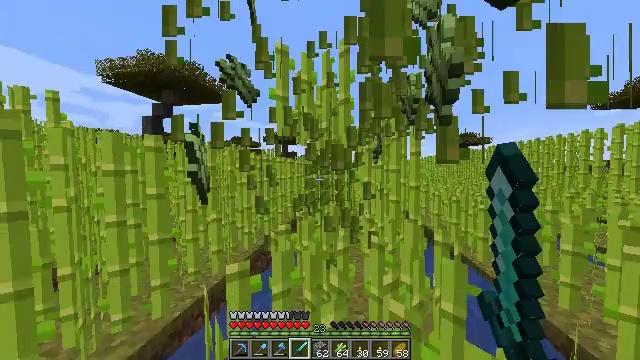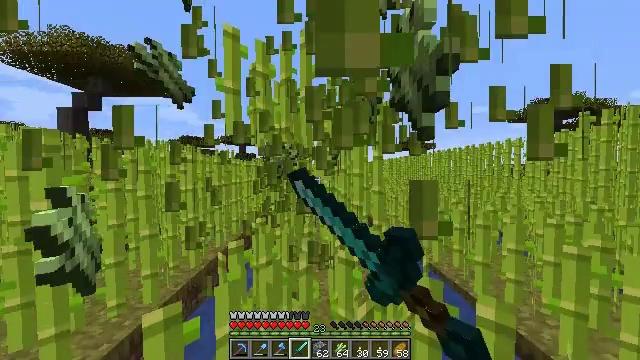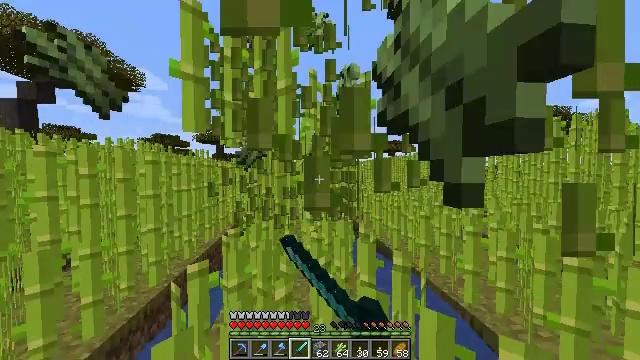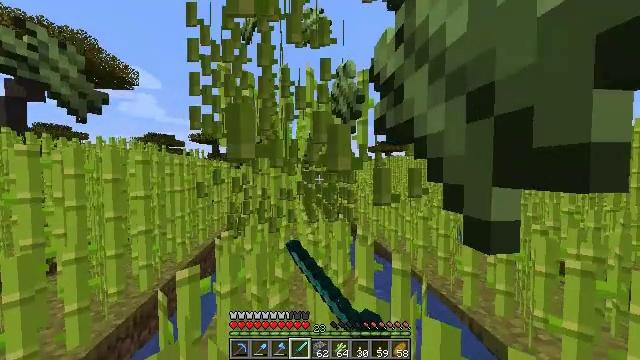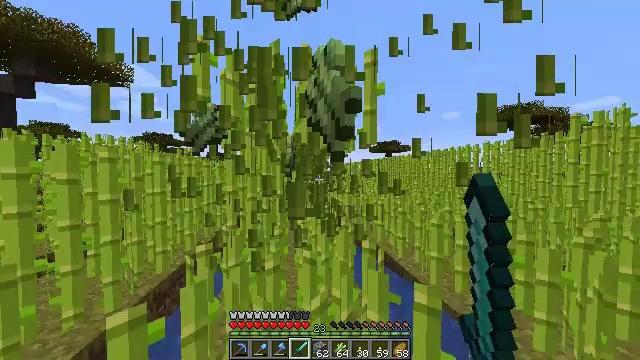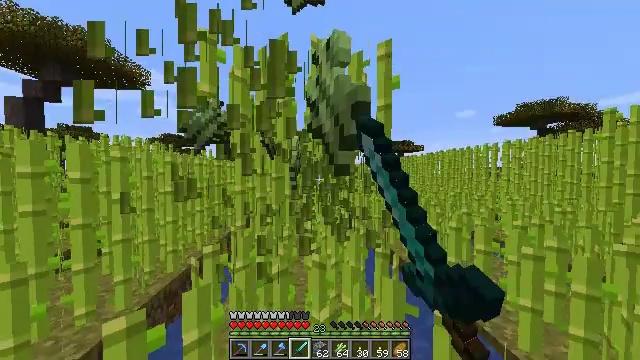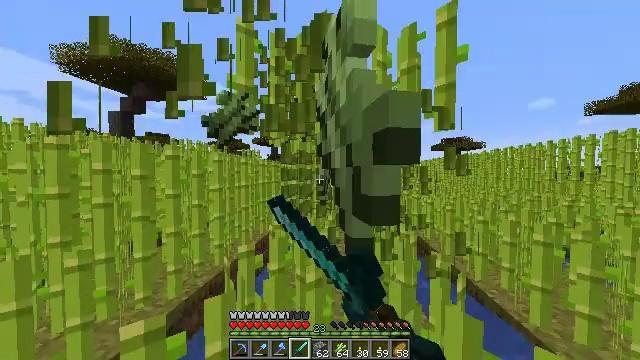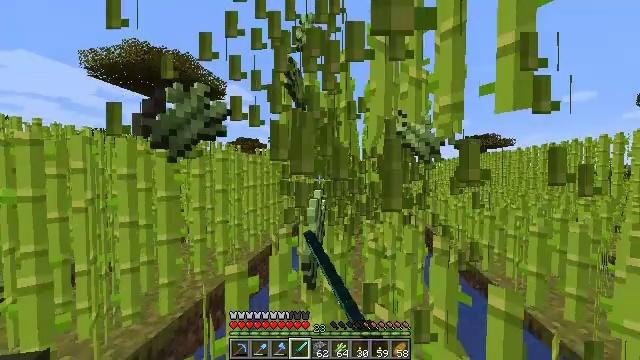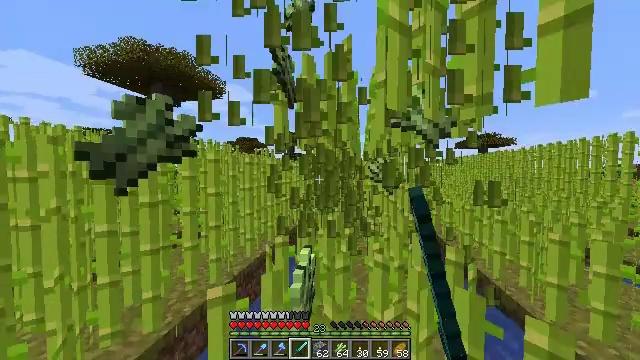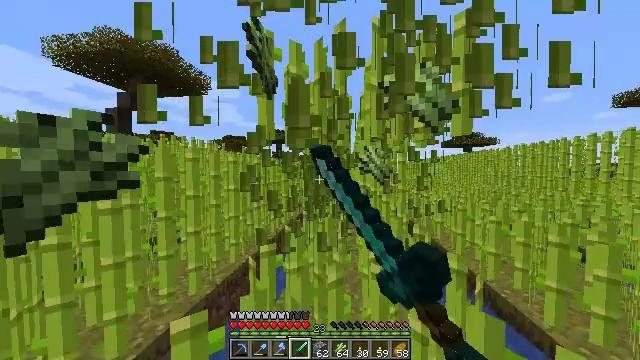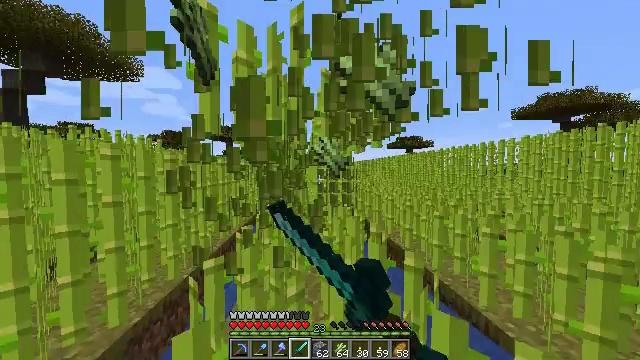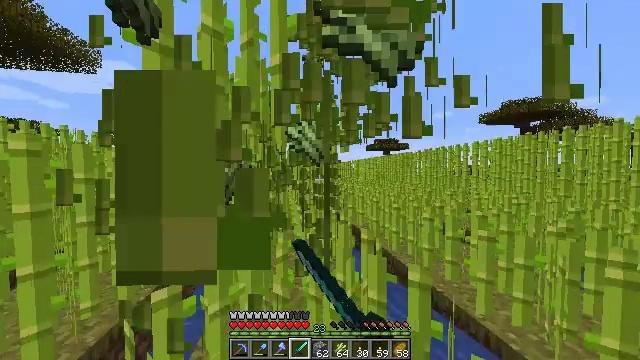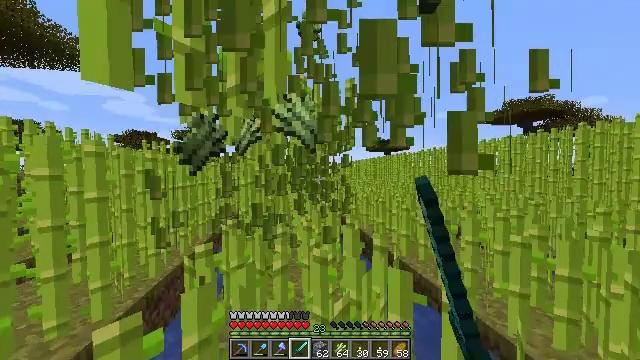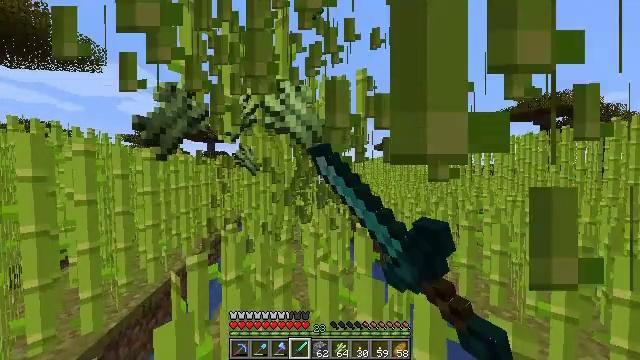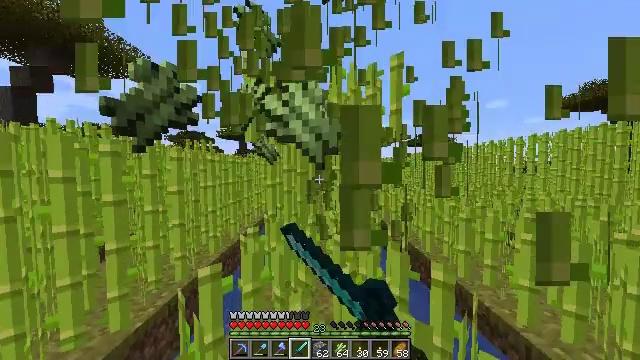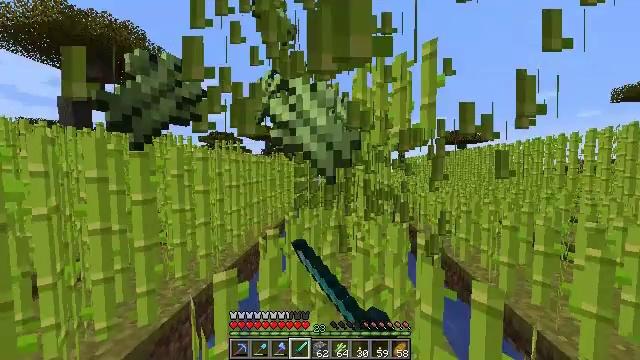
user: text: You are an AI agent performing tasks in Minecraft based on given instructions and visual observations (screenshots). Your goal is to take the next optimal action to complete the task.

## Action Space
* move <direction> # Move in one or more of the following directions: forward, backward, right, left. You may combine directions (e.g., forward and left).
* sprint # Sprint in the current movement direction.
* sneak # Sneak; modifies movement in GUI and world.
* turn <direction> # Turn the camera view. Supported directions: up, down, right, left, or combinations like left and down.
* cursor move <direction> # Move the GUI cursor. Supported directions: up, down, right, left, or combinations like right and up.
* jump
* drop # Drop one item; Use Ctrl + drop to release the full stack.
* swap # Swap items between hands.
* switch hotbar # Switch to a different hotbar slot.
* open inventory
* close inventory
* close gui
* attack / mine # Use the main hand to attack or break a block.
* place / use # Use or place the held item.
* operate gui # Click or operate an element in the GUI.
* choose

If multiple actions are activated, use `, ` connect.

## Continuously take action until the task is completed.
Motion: motion action
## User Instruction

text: Break the sugar cane.
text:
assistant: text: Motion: move forward, sprint, turn right, attack / mine
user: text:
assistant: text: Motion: move forward, sprint, turn right, attack / mine
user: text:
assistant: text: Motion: move forward, sprint, attack / mine
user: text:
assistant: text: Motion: move forward, sprint, attack / mine
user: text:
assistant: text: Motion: move forward, sprint, turn left, attack / mine
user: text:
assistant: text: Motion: move forward, sprint, turn left, attack / mine
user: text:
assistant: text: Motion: move forward, sprint, turn left, attack / mine
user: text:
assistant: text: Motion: move forward, sprint, attack / mine
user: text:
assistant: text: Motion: move forward, sprint, turn right, attack / mine
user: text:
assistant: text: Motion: move forward, sprint, turn right, attack / mine
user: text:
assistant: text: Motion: move forward, sprint, turn right, attack / mine
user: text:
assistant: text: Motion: move forward, sprint, attack / mine
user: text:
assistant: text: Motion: move forward, sprint, turn left, attack / mine
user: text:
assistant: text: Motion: move forward, sprint, turn left, attack / mine
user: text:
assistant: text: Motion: move forward, sprint, turn left, attack / mine
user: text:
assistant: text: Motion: move forward, sprint, attack / mine
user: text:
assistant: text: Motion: move forward, sprint, attack / mine
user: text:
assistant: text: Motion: move forward, sprint, turn right, attack / mine
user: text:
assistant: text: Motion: move forward, sprint, turn right, attack / mine
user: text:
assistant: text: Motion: move forward, sprint, turn right, attack / mine
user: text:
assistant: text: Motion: move forward, sprint, attack / mine
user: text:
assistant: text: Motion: move forward, sprint, attack / mine
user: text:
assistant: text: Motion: move forward, sprint, turn left, attack / mine
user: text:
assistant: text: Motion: move forward, sprint, turn left, attack / mine
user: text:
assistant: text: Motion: move forward, sprint, attack / mine
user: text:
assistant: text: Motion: move forward, sprint, turn right, attack / mine
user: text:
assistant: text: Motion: move forward, sprint, turn right, attack / mine
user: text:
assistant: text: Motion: move forward, sprint, turn right, attack / mine
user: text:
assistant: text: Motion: move forward, sprint, attack / mine
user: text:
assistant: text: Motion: move forward, sprint, turn left, attack / mine